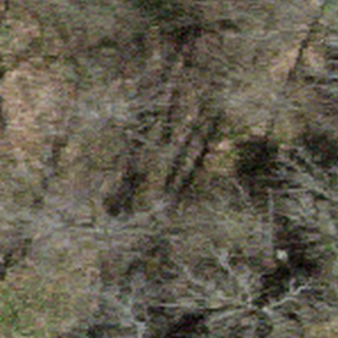
Label: other